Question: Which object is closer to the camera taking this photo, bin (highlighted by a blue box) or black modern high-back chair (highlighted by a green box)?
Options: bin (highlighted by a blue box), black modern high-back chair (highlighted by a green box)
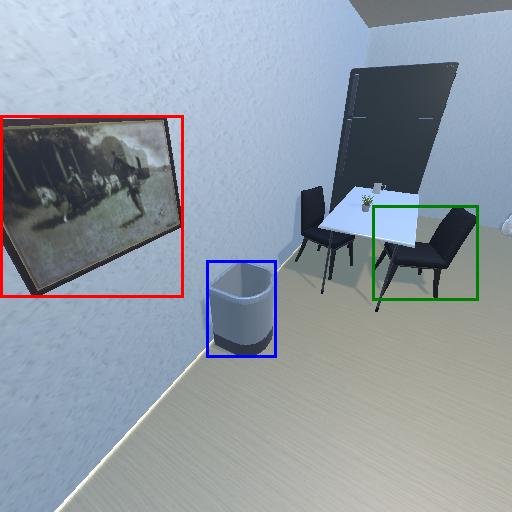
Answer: bin (highlighted by a blue box)